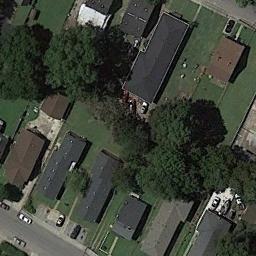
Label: medium_residential